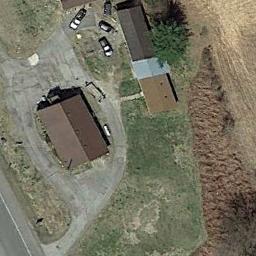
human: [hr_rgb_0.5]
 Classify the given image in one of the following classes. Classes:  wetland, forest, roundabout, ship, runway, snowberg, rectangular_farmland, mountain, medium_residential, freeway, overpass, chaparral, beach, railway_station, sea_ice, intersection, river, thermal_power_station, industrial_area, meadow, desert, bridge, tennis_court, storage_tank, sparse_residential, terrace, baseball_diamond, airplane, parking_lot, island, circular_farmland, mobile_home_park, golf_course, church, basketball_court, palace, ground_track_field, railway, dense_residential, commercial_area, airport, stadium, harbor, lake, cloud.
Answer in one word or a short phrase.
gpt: sparse_residential